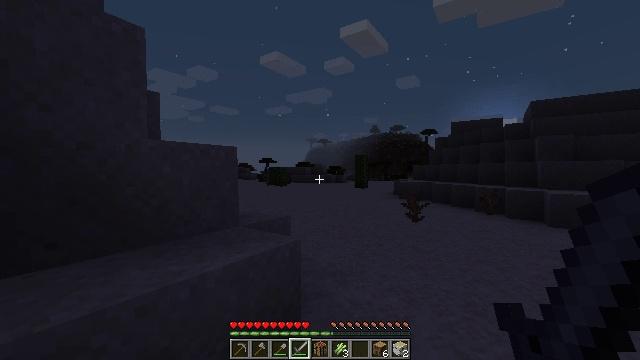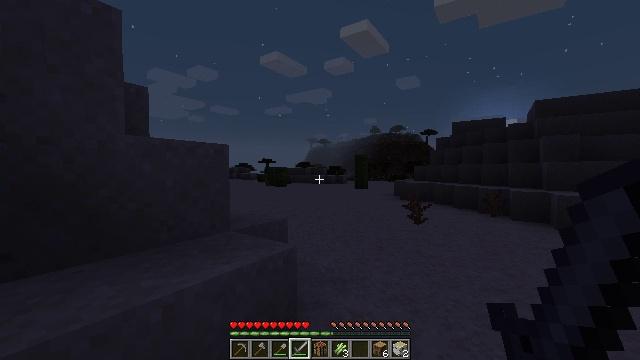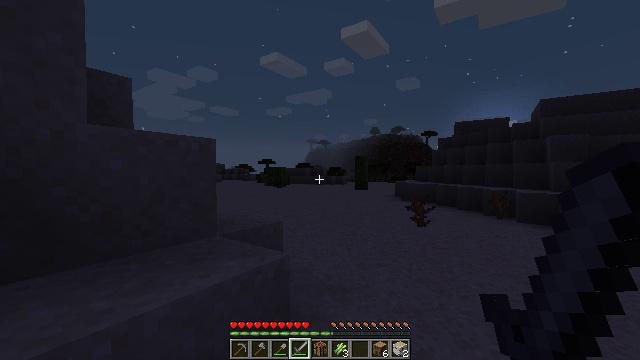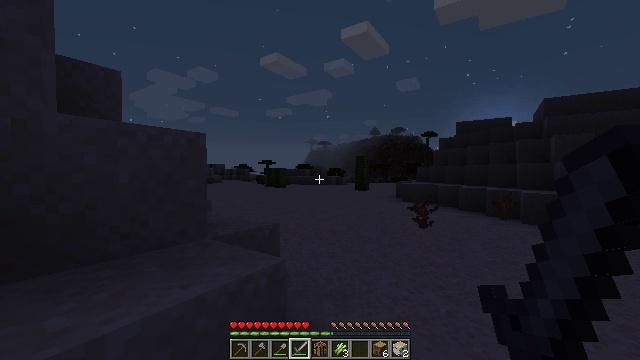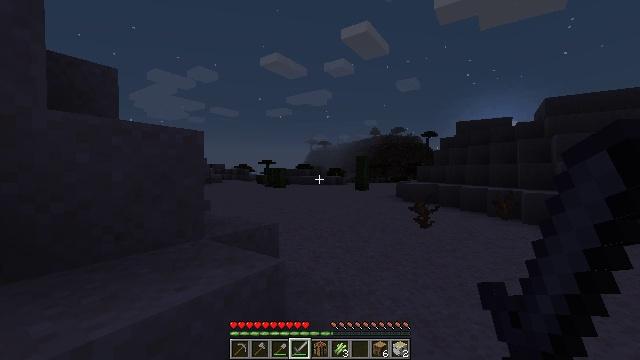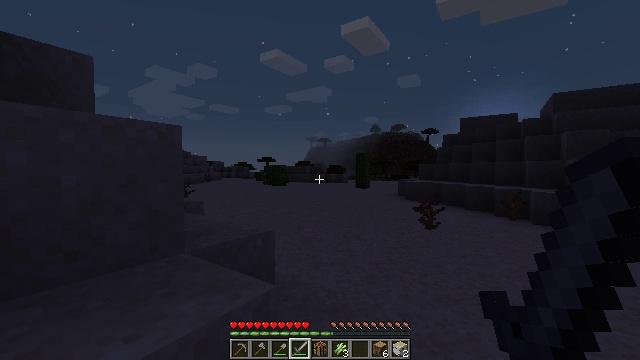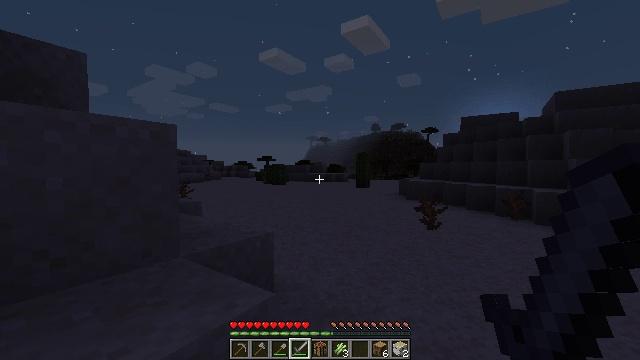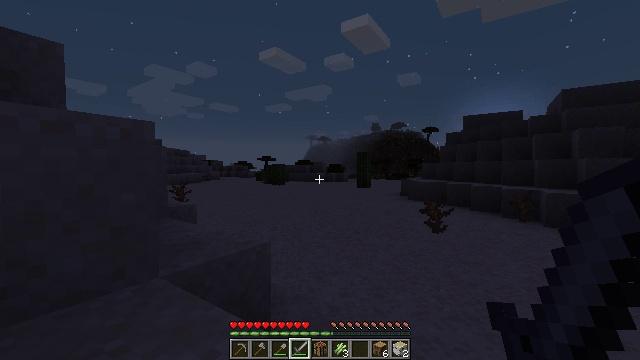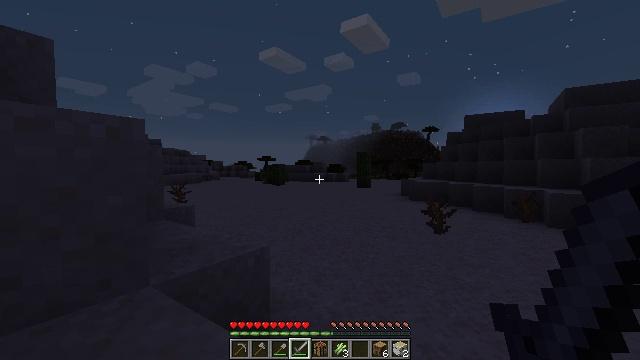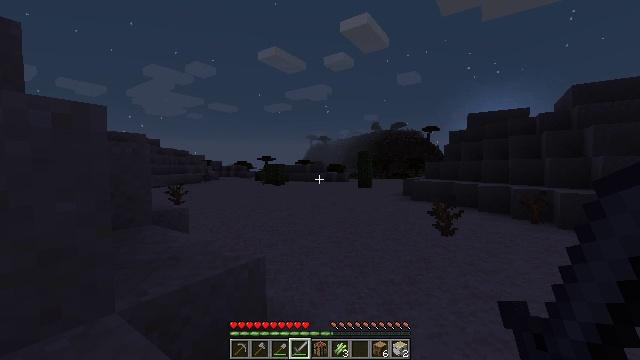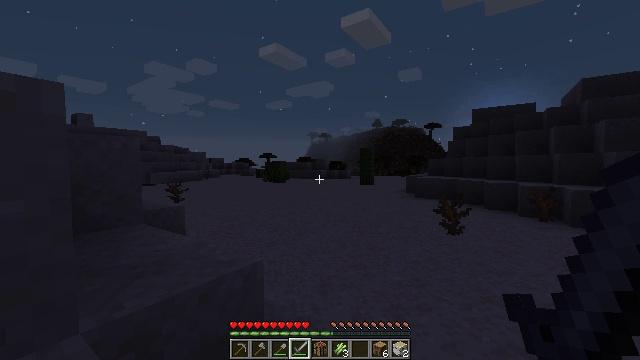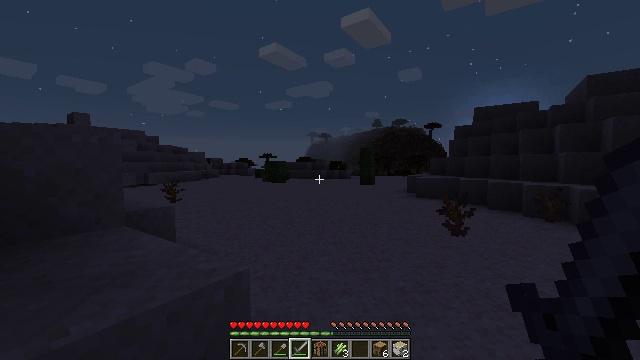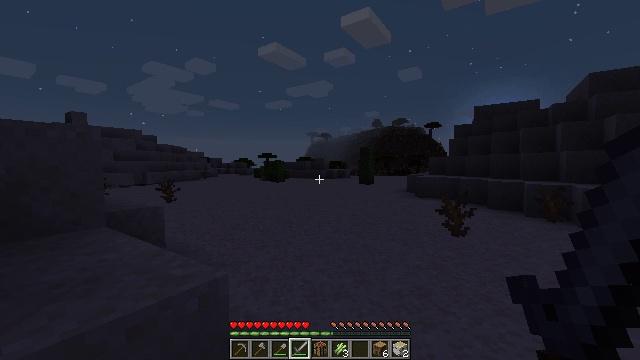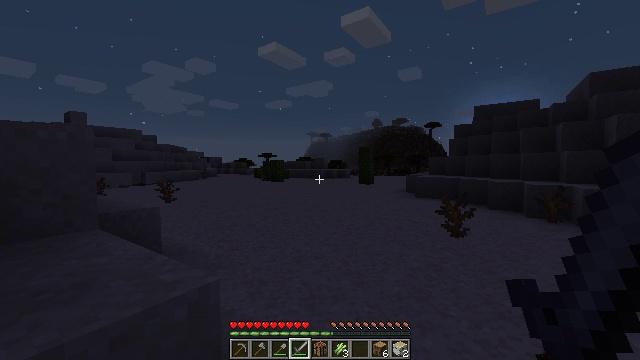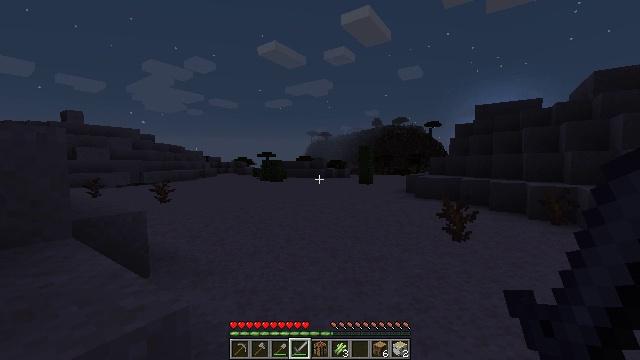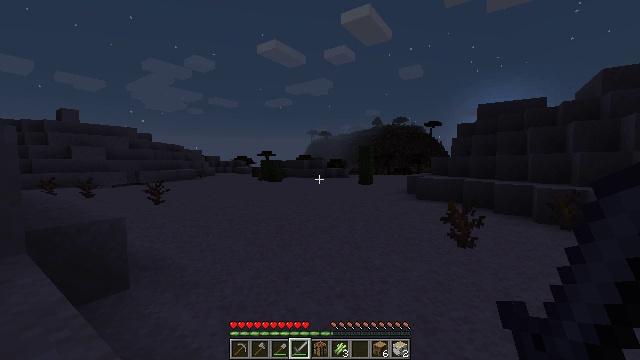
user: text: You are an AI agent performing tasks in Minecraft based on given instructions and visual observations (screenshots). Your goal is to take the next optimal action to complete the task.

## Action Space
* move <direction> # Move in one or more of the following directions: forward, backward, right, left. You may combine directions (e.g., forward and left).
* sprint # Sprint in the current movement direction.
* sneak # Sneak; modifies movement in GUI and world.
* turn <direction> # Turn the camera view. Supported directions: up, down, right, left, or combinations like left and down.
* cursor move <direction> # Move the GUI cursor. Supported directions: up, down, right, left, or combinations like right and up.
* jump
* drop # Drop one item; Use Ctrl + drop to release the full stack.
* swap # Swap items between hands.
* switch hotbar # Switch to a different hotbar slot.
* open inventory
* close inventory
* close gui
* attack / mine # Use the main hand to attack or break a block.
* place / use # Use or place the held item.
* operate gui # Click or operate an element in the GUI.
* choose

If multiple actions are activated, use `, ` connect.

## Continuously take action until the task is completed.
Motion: motion action
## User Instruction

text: Mine cactus from the desert.
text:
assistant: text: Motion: move forward
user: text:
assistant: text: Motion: move forward
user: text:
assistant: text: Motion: move forward
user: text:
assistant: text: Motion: move forward
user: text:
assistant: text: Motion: move forward
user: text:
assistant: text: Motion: move forward
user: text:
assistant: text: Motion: move forward
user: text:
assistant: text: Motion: move forward
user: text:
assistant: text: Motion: move forward
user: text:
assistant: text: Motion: move forward
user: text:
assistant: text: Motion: move forward
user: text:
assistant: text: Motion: move forward
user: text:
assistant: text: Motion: move forward
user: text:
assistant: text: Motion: move forward
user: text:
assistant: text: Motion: move forward
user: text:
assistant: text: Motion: move forward
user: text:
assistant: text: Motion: move forward
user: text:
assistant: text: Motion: move forward
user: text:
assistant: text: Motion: move forward
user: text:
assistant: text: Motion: move forward
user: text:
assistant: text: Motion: move forward
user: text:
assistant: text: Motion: move forward
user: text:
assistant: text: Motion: move forward
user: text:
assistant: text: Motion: move forward
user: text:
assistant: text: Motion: move forward, turn left
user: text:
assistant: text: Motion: move forward, turn left
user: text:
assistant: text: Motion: move forward, turn left
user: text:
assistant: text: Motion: move forward, turn left
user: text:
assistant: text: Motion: move forward, turn left
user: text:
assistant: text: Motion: move forward, turn left